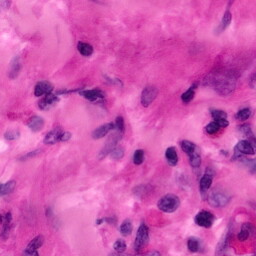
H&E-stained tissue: Pancreatic